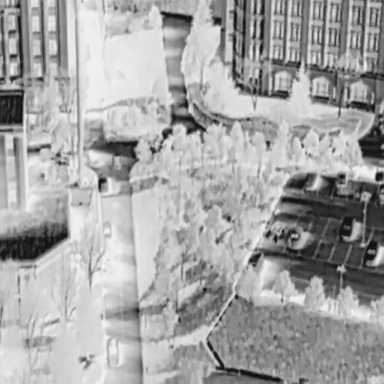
There are 11 objects shown in the infrared image, including nine Cars, and two OtherVehicles.